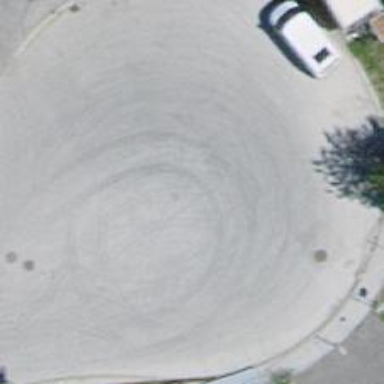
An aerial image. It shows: Turning circle on the road.